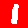
Digit: 1